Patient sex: M
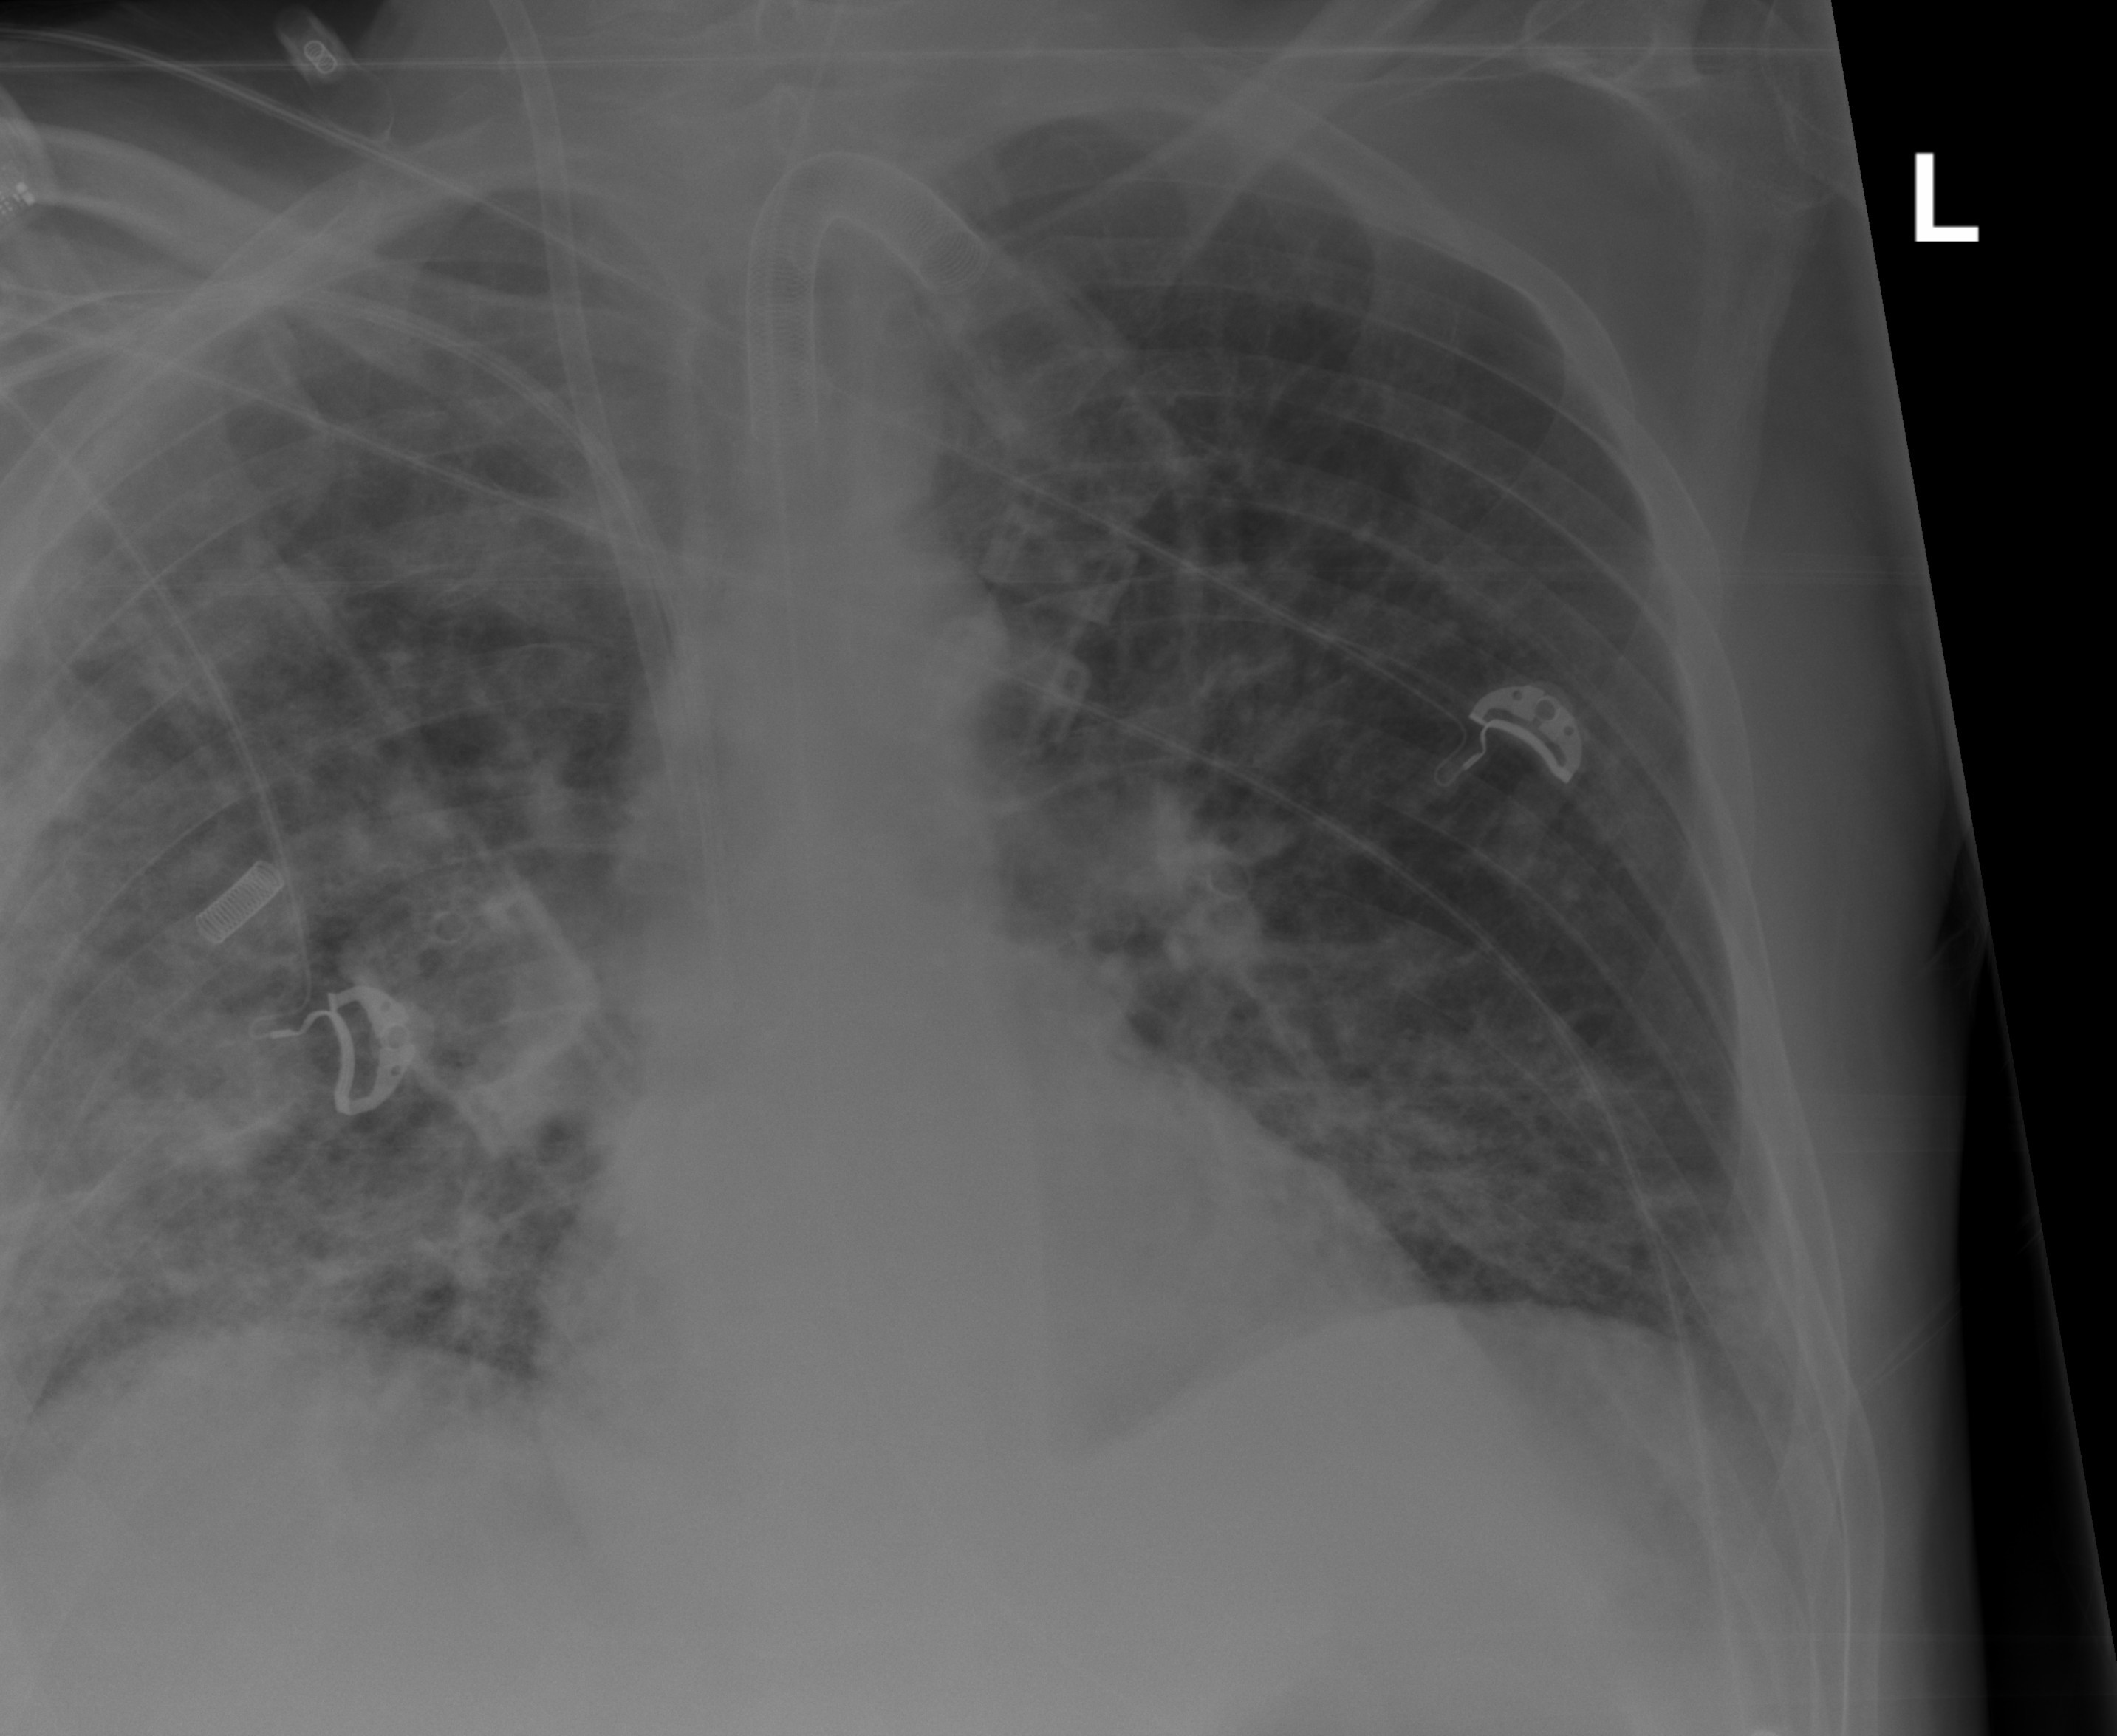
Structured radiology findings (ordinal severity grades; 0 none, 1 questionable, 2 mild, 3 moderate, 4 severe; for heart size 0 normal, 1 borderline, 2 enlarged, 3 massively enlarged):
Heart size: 0
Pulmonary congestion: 0
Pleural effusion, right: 0
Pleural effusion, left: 0
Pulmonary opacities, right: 3
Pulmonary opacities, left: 2
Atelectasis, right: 2
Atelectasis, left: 2